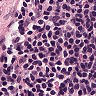
Metastatic tissue present: no